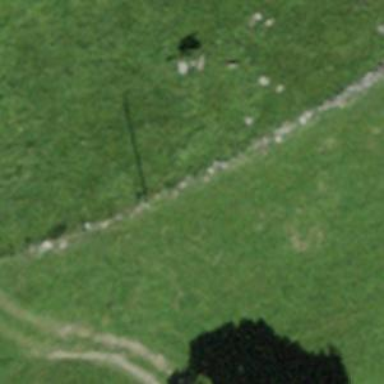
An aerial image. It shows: Dry stone wall barrier.